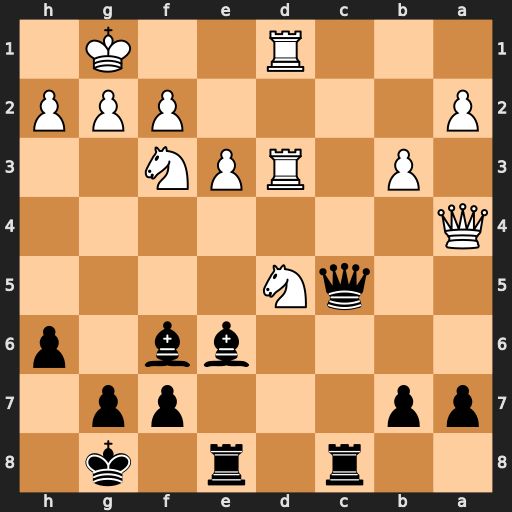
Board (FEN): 2r1r1k1/pp3pp1/4bb1p/2qN4/Q7/1P1RPN2/P4PPP/3R2K1
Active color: b
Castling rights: -
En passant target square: -
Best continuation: Bxd5 Qxe8+ Rxe8